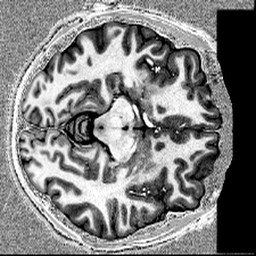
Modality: T1w
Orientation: axial
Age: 25
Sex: male